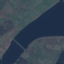
Land use / land cover class: River